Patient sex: F
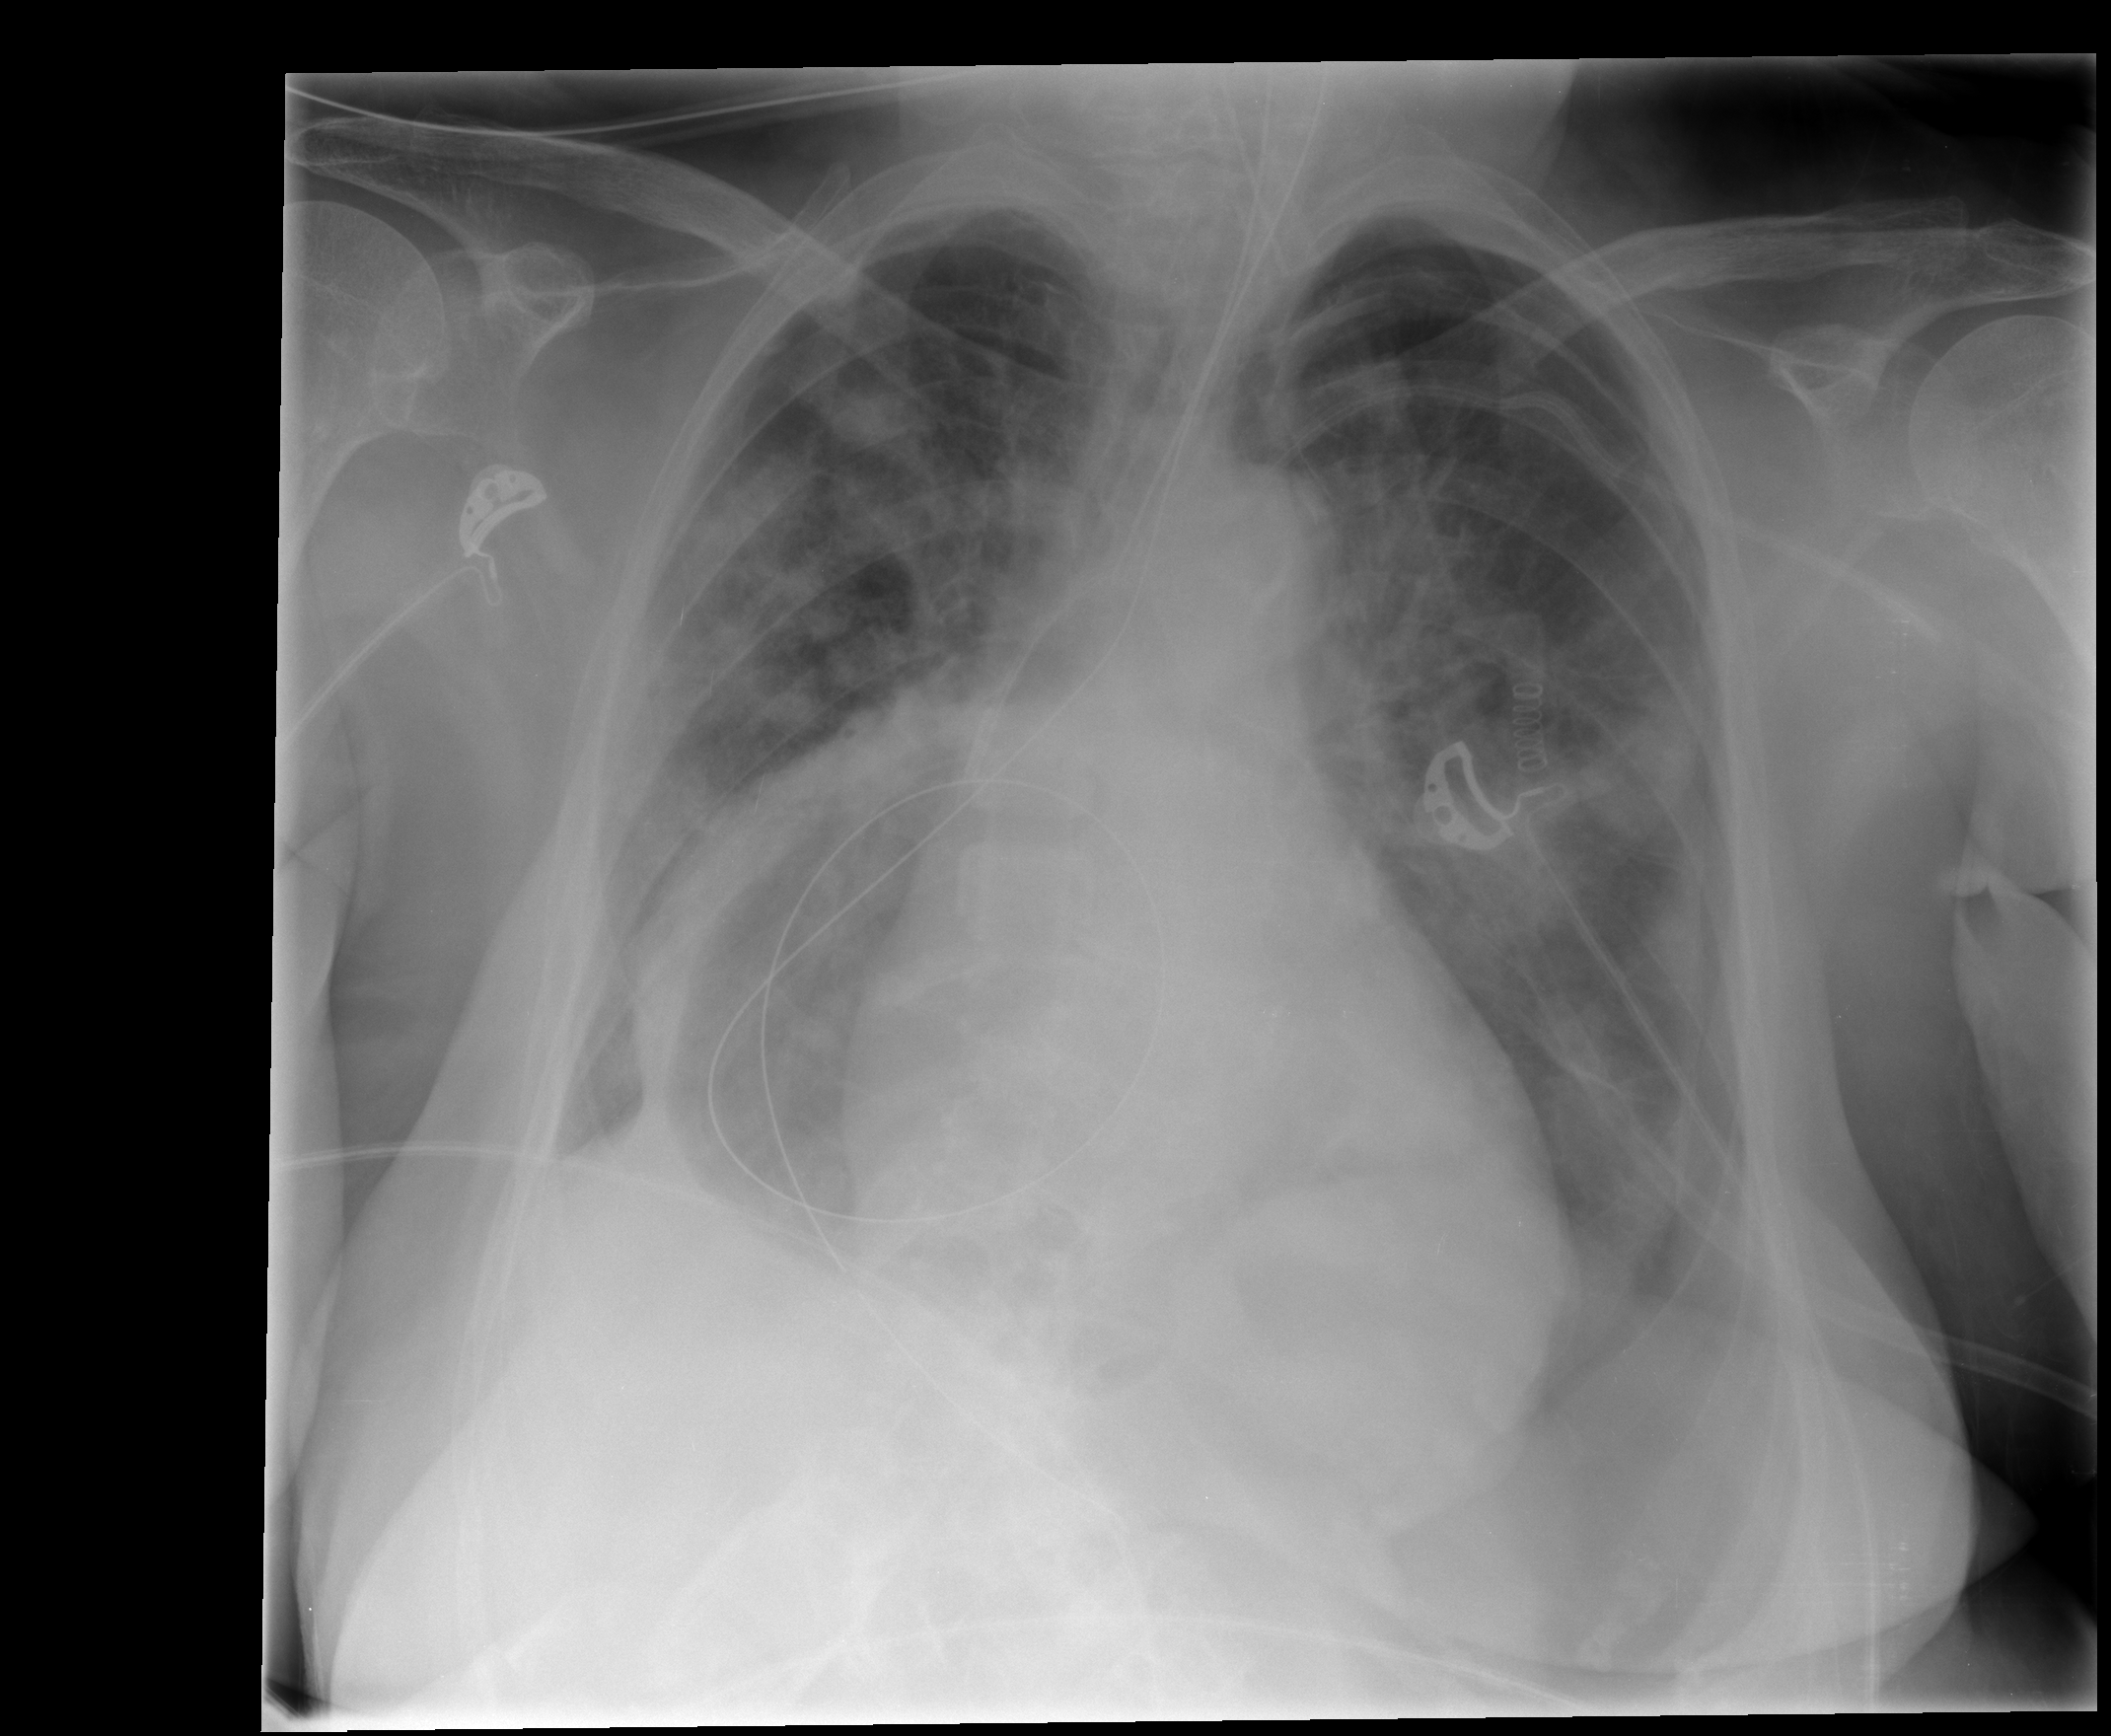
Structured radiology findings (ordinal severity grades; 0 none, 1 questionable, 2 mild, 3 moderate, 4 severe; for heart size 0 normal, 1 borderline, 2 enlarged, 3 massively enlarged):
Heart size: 2
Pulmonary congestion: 3
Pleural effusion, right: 2
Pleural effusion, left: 2
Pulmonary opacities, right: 3
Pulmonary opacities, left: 3
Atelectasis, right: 3
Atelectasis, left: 3